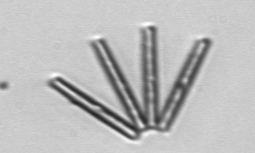
Label: Thalassionema